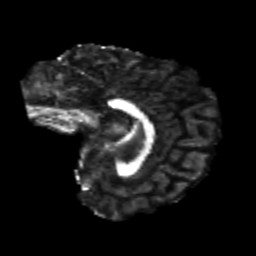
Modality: FA
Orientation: sagittal
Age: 21
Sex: female
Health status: healthy
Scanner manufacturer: philips
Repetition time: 7.386 s
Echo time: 0.08599 s